Question: I'm using a custom font and somehow the rendering screws up the line height, potentially because of misconfigured 'descent' or 'leading' (?), so that g's and j's are cut off in the last line of the rendered text. I think it might be a problem with this particular font, because Sketch is also exposing similar issues with the font in question, but I feel like I don't understand quite enough about typographic measurements or fonts. I found this Apple documentation page on <URL> quite insightful.

I looked into the font itself with the test version of FontLab, which I have used for the first time btw - so I've little clue really what I'm looking at. It does seem like the g is going below the configured 'descent', which seems to be what the last line is. (?) (See: <URL>
Via 'lineSpacing' I could adjust the distance between just the lines itself to fix this in the first few lines. I know iOS 14 is going to bring a way to modify the <URL> of a 'Text' in SwiftUI. But I need to target iOS 13, so that doesn't help.
I've also tried SwiftUI's 'Text', a normal 'UILabel.text' and 'UILabel.attributedText' with a customized paragraph style, but nothing I adjust there seems to mitigate the problem.
The view is not even clipping. Just adding padding to the frame does not help at all. It increases the distance, but the g's and j's are still cut.
What can I do? Subclass 'UILabel' and overwrite the 'intrinsicContentSize' to add some extra space, when there is a g and j in the last line? That feels a) dirty and b) given that padding didn't help, it might not fix the problem?
Is the font itself the problem here? Can I patch the font somehow without making it worse?
Is there any way to modify the leading or the descend height of the font, when I use lower level APIs? Seems like I could go down to CoreText, as 'CTFontCreateCopyWithAttributes(_:_:_:_:)' is a candidate, if I could just modify via attributes the leading, line space or the descend? Can or monkey-patch / swizzle things without shooting myself in the knee? Should I just file a feedback?
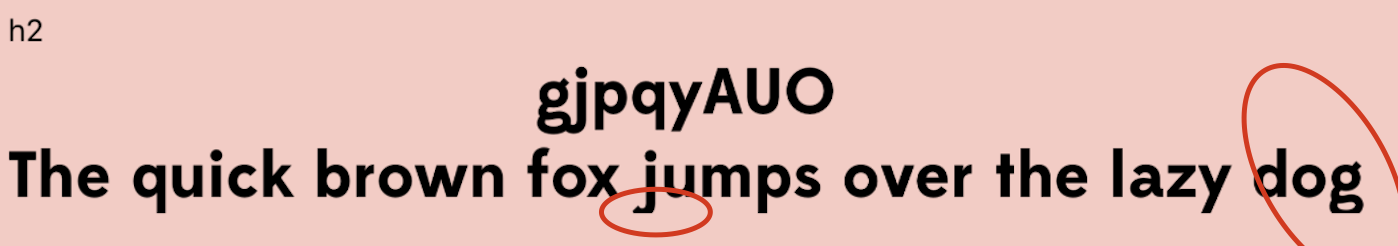
Answer: I know what you are asking as I have faced the same issues with custom fonts. I am going to offer two solutions. In my own project I went the way of your suggestion in overriding intrinsicContentSize and adding a padding multiplier for height and width. In my case the fonts were user facing so I had a struct that held all the relevant information. FYI Chalkduster is in the system and clips. I also believe that this is all due to the font file itself.
Solution 1:
Example:
'''
struct UserFont{
var name : String
var displayName : String
var widthMultiplier : CGFloat
var heightMultiplier : CGFloat
}
'''
Then in my UILabel I have it subclassed to use both of these metrics
'''
@IBDesignable
class MultiplierUILabel: UILabel {
@IBInspectable var widthPaddingMultiplier : CGFloat = 1
@IBInspectable var heightPaddingMultiplier : CGFloat = 1
override var intrinsicContentSize: CGSize{
return CGSize(width: super.intrinsicContentSize.width * widthPaddingMultiplier, height: super.intrinsicContentSize.height * heightPaddingMultiplier)
}
}
'''
This to me was the simplest implementation as I found the font and multiplier scale accordingly.
Solution 2:
You might be able to get the draw to occur slightly higher by measuring the glyph bounds and adjusting the origin y. For example this fixes the clipping on Chalkduster font that is included in the system.
'''
@IBDesignable
class PaddingUILabel: UILabel {
override func drawText(in rect:CGRect) {
//hello
guard let labelText = text else { return super.drawText(in: rect) }
//just some breathing room
let info = boundsForAttrString(str: labelText, font: self.font!, kern: .leastNormalMagnitude)
let glyph = info.glyph
var newRect = rect
let glyphPadding = -(glyph.origin.y)
if glyphPadding - info.descent > 1 && info.descent != 0{
newRect.origin.y -= glyphPadding/2
}else{
if info.descent != 0{
newRect.origin.y += (info.descent - glyphPadding)/2
}
}
super.drawText(in: newRect)
}
func boundsForAttrString(str:String,font:UIFont,kern:CGFloat)->(glyph:CGRect,descent:CGFloat){
let attr = NSAttributedString(string: str, attributes: [.font:font,.kern:kern])
let line = CTLineCreateWithAttributedString(attr)
var ascent : CGFloat = 0
var descent : CGFloat = 0
var leading : CGFloat = 0
CTLineGetTypographicBounds(line, &ascent, &descent, &leading)
let glyph = CTLineGetBoundsWithOptions(line, .useGlyphPathBounds).integral
return (glyph,leading != 0 ? descent : 0)
}
}
'''
Result of Solution 2:
System
<URL>
PaddingUILabel using glyph bounds
<URL>